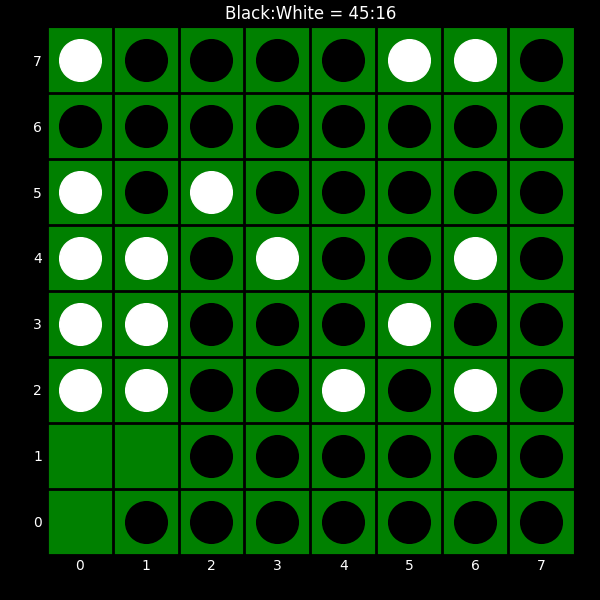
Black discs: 45
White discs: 16